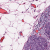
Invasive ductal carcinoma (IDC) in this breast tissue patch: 1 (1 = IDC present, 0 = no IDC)